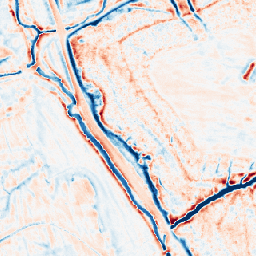
Category: edge_preserving
Decomposition family: bilateral
Decomposition parameters: d: 15
sigma_color: 75
sigma_space: 100
Upsampling method: nearest
Upsampling parameters: scale: 8
Upsampling scale: 8